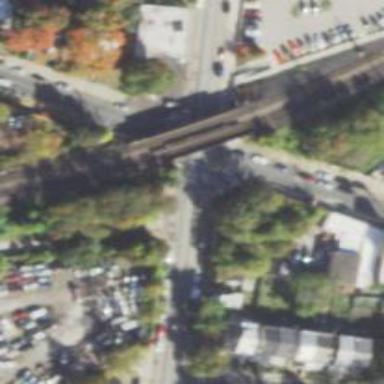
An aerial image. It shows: Marked crossing on footway.